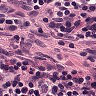
Metastatic tissue present: no